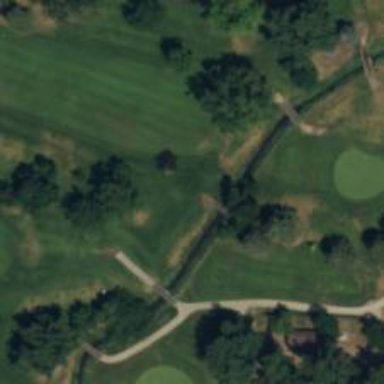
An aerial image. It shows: Pathway for golfing.